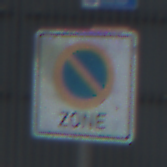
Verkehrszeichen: BeginnEingeschraenktesHalteverbotZone
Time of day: MorningAfternoon
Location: Outdoor (Urban)
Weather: PartlyCloudy
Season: NotSpecified
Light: Natural